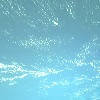
Label: water